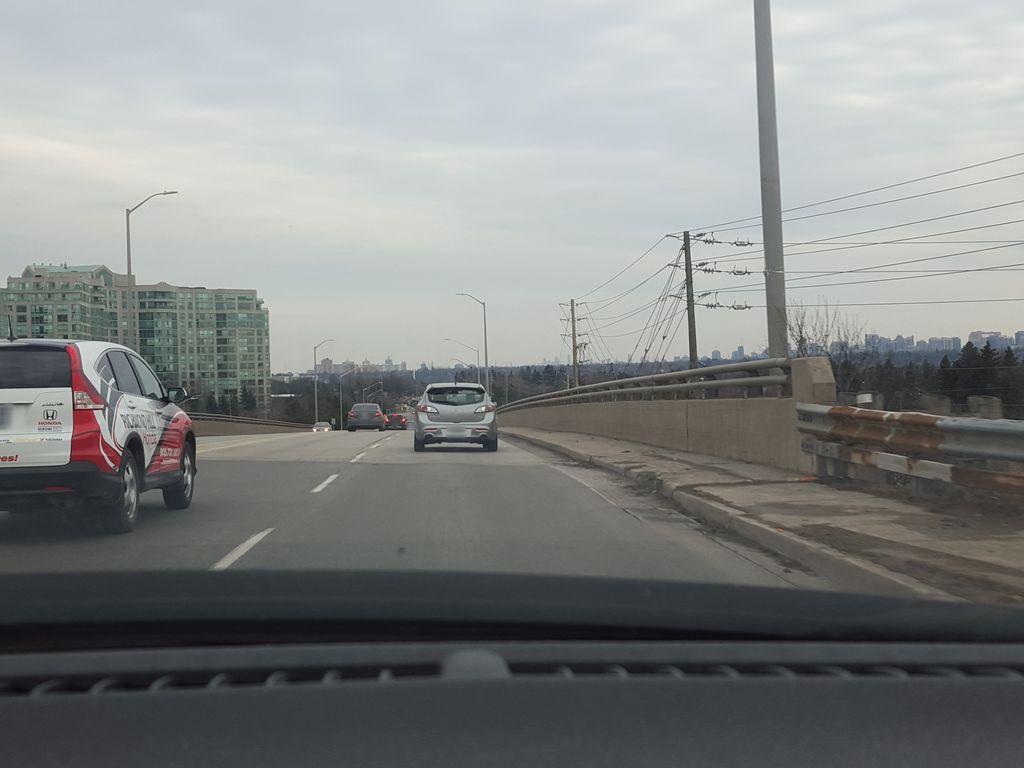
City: toronto